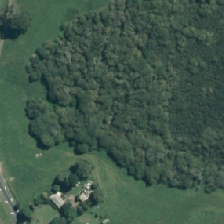
Land cover: herbaceous_freshwater_vege